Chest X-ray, PA view. Patient: 71 years old, sex M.
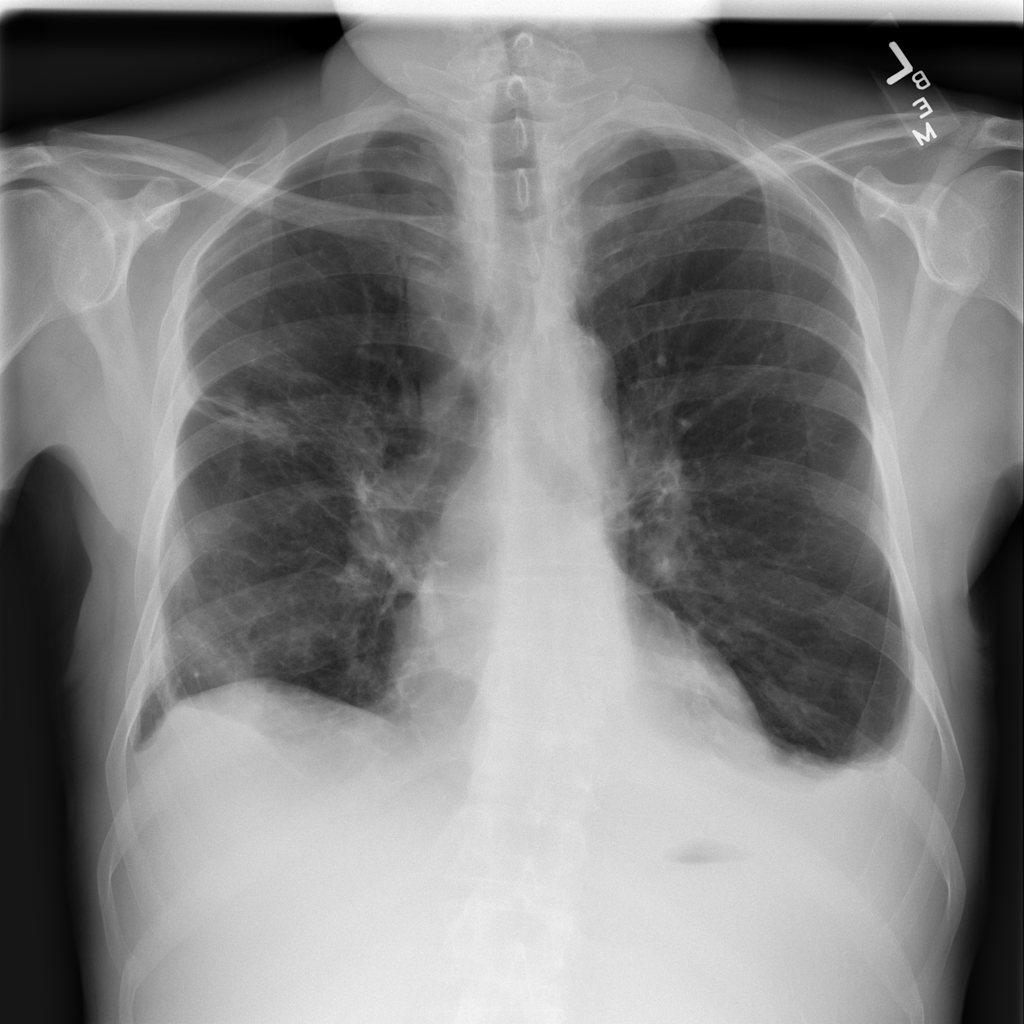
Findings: Effusion, Infiltration